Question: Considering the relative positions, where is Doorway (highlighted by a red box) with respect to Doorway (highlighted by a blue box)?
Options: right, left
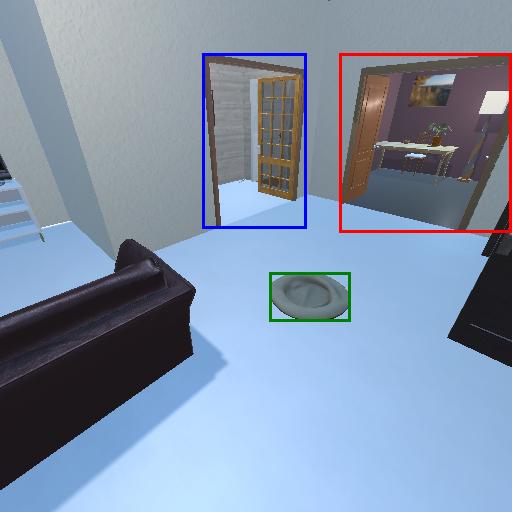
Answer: right